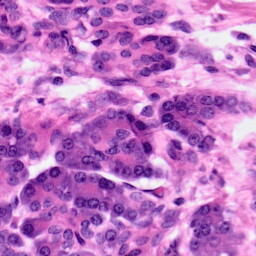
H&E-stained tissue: Pancreatic